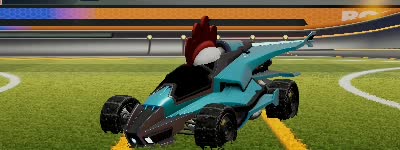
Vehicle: aftershock